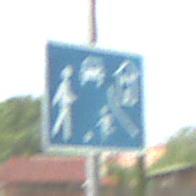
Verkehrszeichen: BeginnVerkehrsberuhigterBereich
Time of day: MorningAfternoon
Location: Outdoor (Nature)
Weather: PartlyCloudy
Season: NotSpecified
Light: Natural